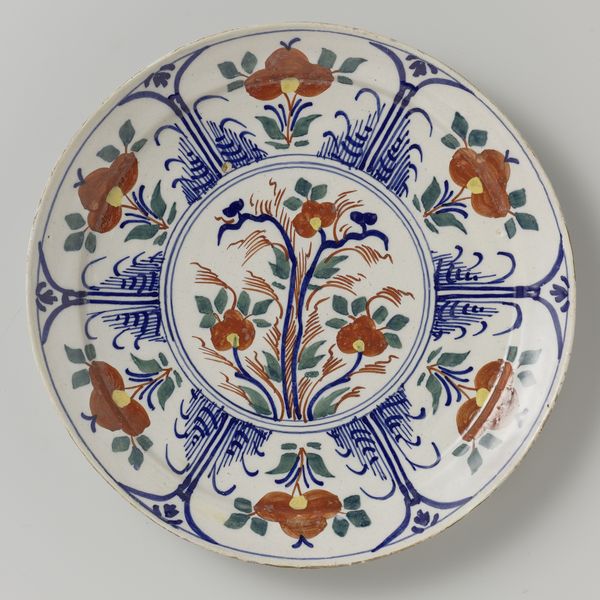
Titel: Pannenkoekbord
Standort: Amsterdam
Institution: Rijksmuseum
Schlagwörter: chinoiserie, porcelain, flower, chinese porcelain